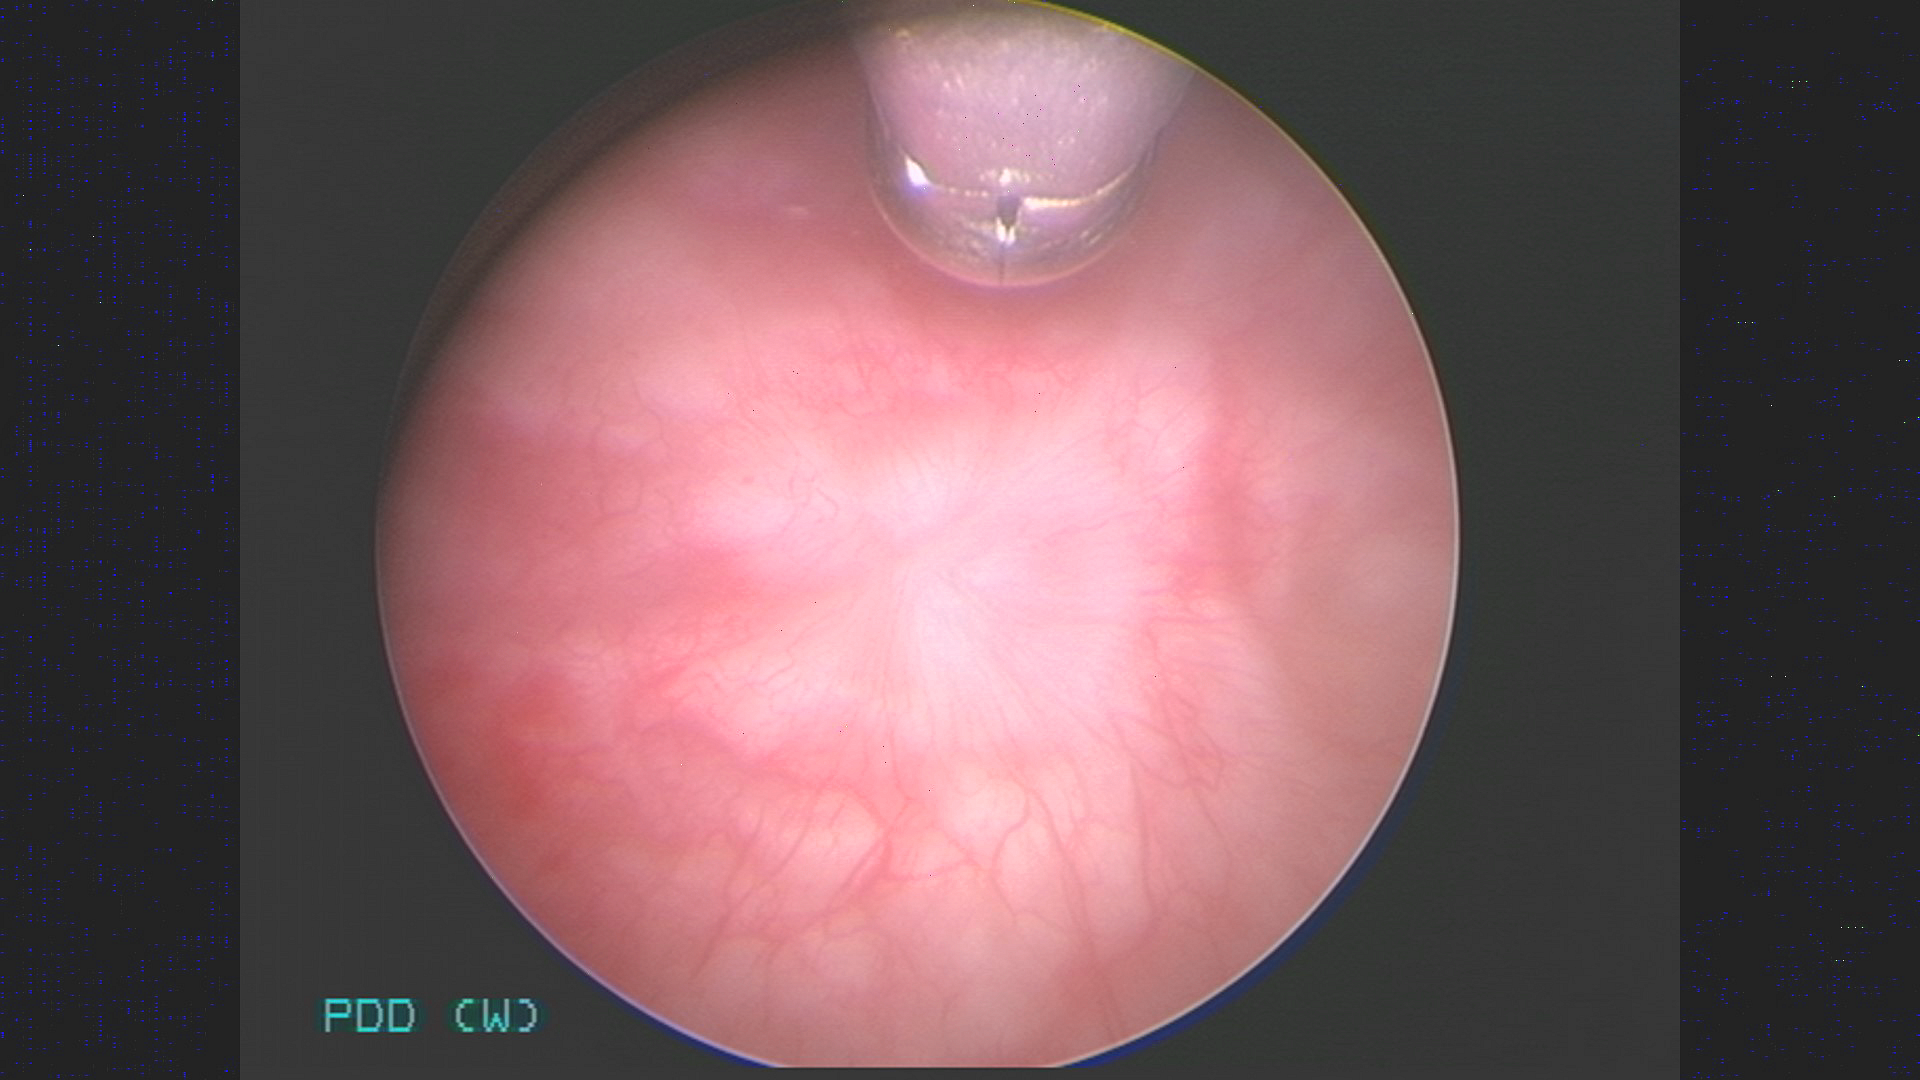
Modality: WLC
Class: Non-malignant
Subclass: BenignNOS
Lesion: L1
Morphology: Non-papillary
Bladder cancer association: No